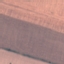
Land use / land cover class: AnnualCrop